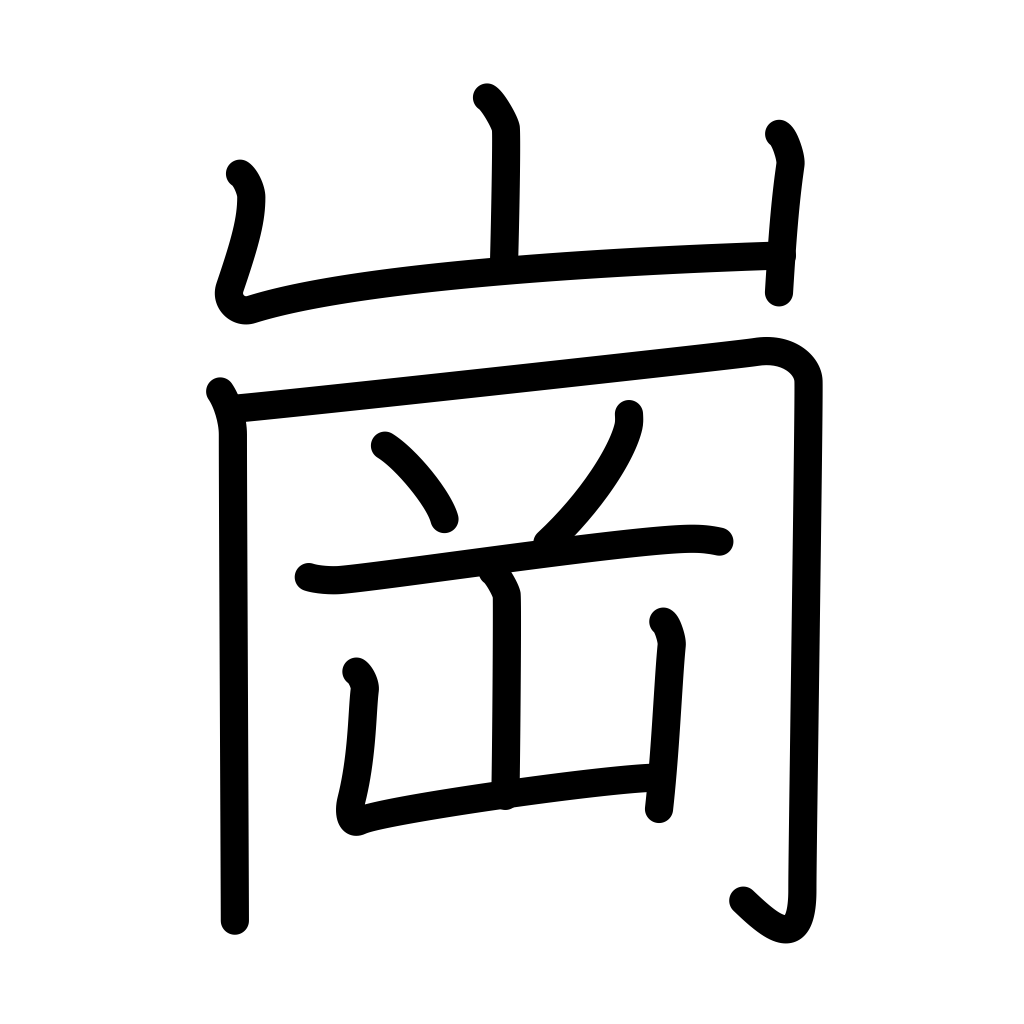
Meaning: hill